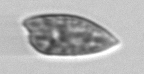
Label: Prorocentrum_dentatum